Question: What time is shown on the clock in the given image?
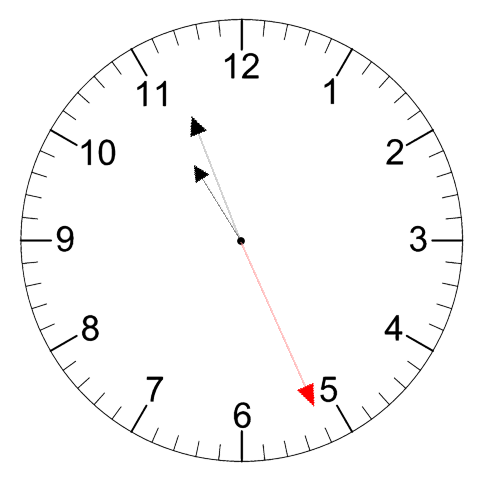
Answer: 10:56:26